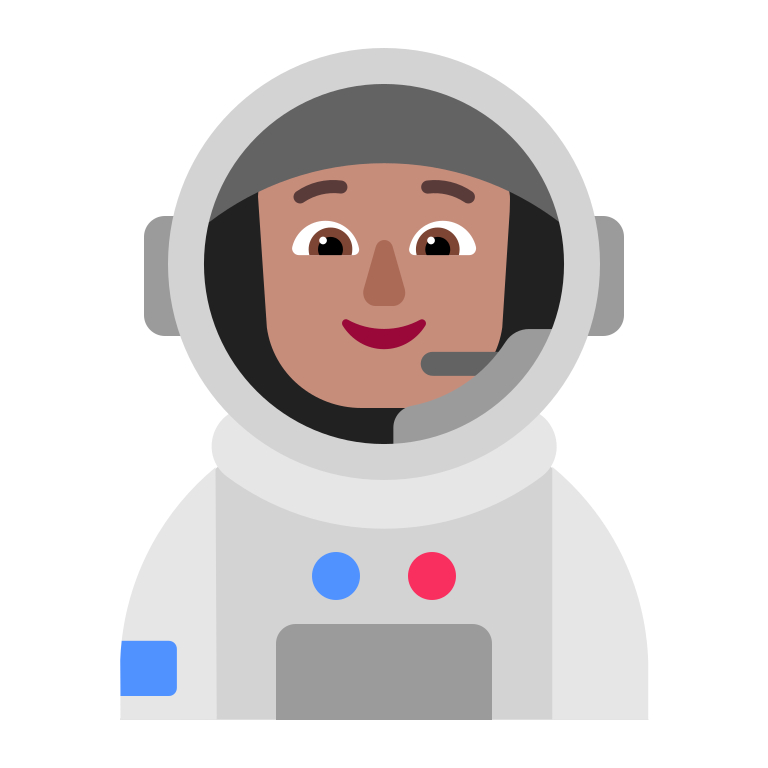
astronaut flat